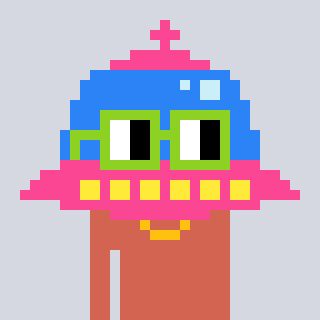
a pixel art character with square light green glasses, a ufo-shaped head and a peachy-colored body on a cool background